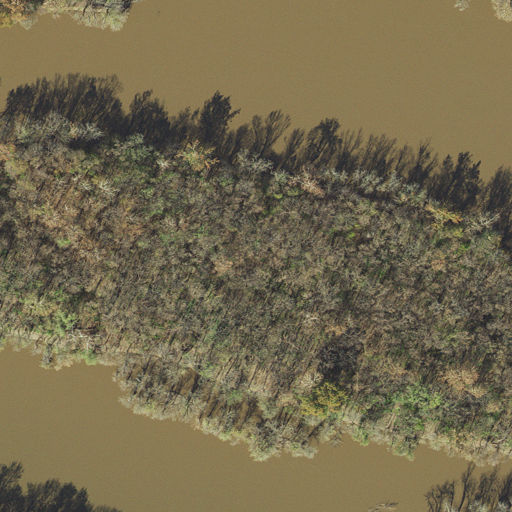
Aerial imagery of island in Maryland named Nolands Island containing open water, deciduous forest, mixed forest, woody wetlands, and herbaceous wetlands